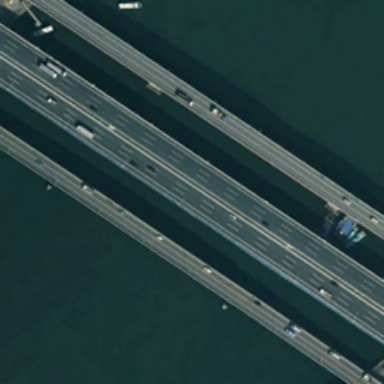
Some cars are on three parallel bridges over a green river .